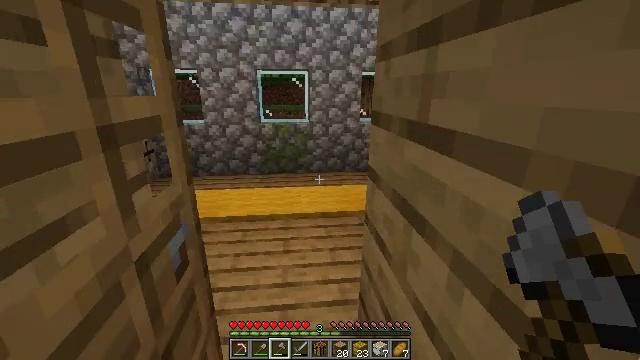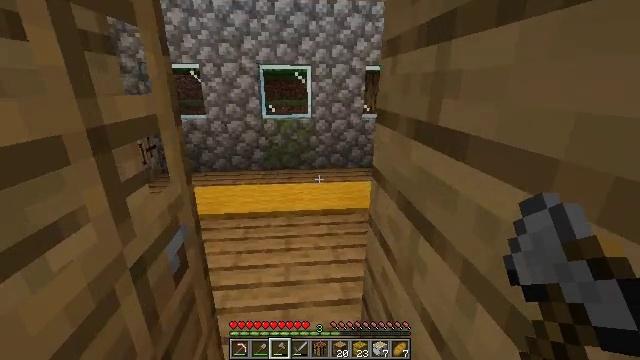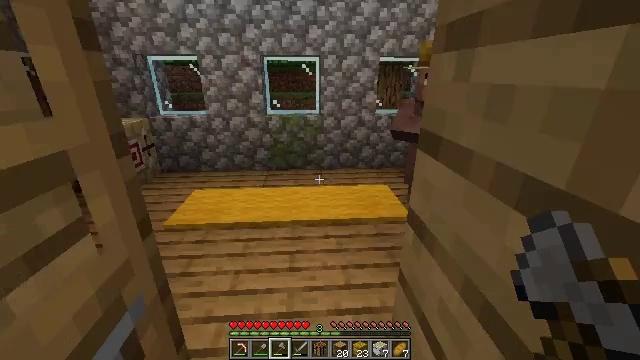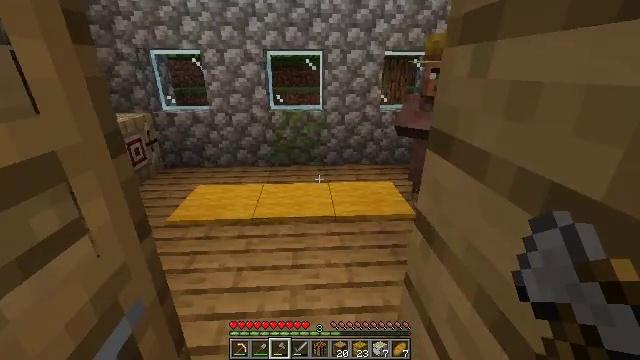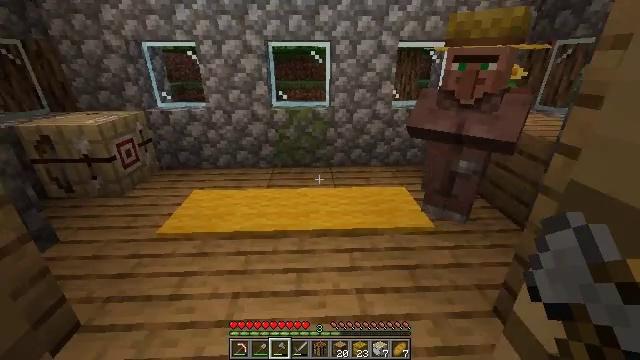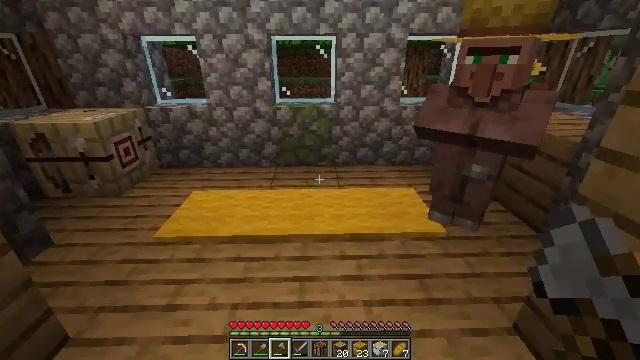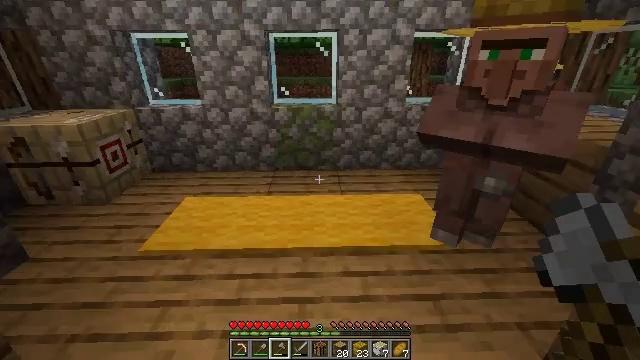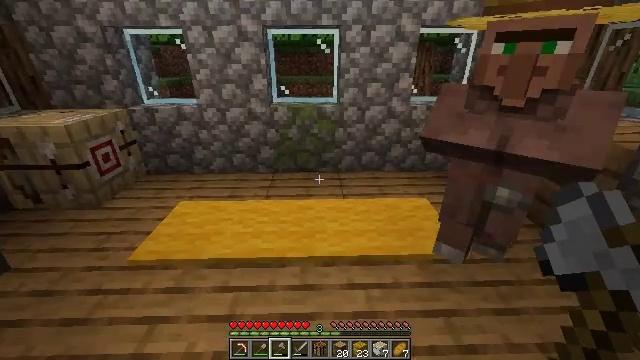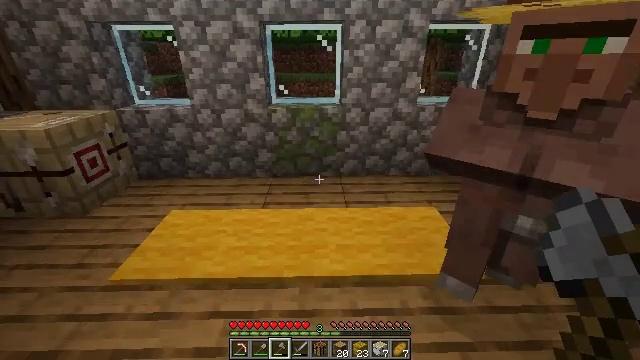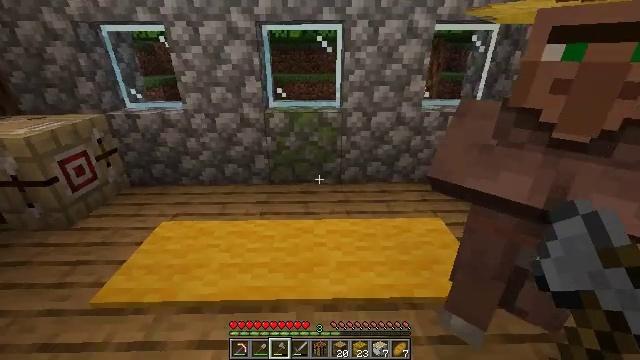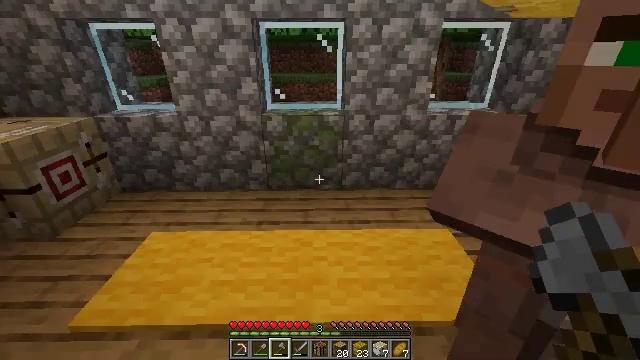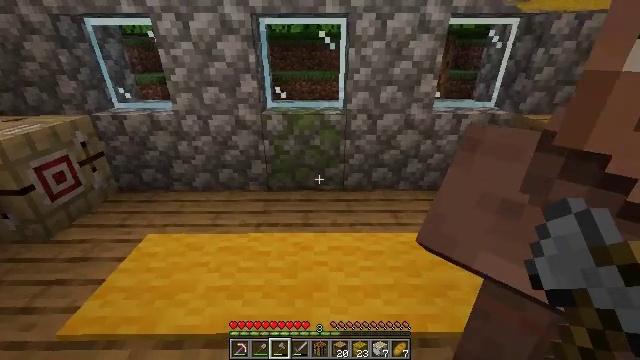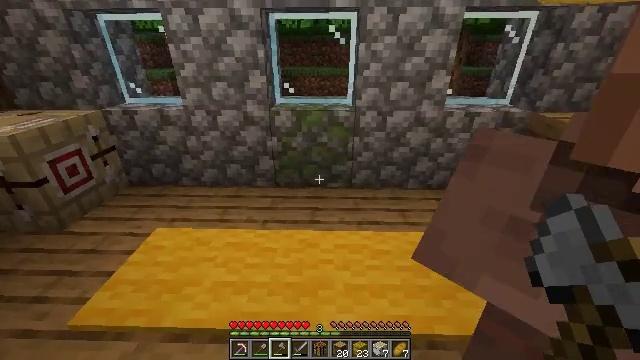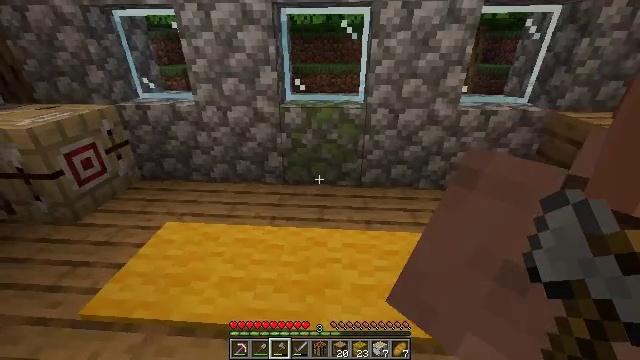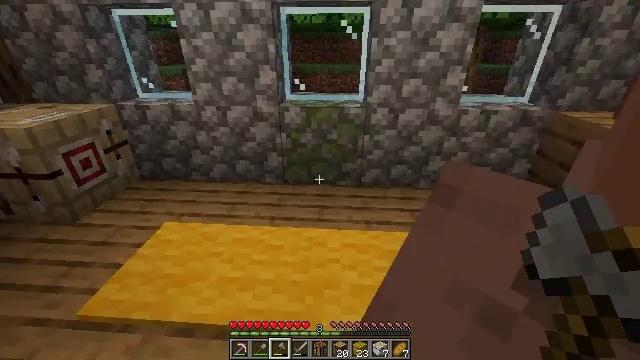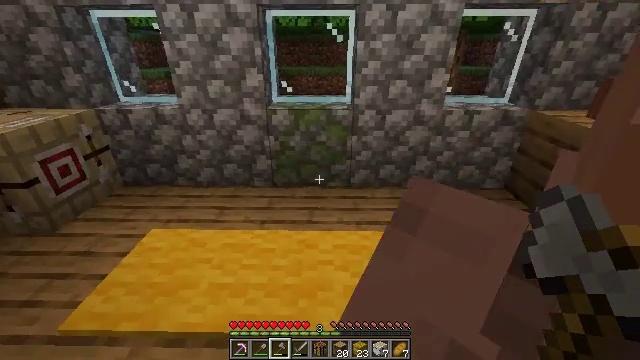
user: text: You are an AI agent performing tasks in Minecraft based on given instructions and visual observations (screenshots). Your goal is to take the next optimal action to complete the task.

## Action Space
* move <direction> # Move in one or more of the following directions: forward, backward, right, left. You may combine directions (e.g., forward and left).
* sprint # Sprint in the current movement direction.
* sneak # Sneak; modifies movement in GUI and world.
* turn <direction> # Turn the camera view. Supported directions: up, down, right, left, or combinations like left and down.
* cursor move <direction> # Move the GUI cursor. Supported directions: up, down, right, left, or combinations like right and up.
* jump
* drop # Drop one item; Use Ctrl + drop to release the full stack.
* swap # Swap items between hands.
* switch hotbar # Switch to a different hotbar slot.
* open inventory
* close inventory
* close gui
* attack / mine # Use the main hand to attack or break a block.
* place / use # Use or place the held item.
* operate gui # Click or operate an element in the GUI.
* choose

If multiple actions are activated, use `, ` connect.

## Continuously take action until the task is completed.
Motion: motion action
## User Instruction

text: Mine the yellow bed to pick it up.
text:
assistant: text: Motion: move forward, turn down
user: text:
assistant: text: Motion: move forward, turn left and down
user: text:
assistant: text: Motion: move forward, turn down
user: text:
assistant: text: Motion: move forward, turn left and down
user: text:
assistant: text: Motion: move forward
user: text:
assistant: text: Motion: move forward
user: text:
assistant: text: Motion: move forward
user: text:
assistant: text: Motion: move forward
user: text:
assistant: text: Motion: move forward
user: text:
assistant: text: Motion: no_op
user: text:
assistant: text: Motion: no_op
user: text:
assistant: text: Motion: turn left
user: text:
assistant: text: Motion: turn left
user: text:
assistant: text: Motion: no_op
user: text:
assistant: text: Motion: turn right
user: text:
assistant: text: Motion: turn right and up
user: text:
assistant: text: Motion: turn right and up
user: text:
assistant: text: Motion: turn right and up
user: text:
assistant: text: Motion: no_op
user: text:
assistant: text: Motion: no_op
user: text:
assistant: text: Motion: no_op
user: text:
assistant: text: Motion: no_op
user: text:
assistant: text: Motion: no_op
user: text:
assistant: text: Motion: no_op
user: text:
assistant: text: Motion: no_op
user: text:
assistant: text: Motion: no_op
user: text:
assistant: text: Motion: no_op
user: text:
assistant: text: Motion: no_op
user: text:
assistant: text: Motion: turn left and down
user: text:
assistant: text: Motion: turn left and down